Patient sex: F
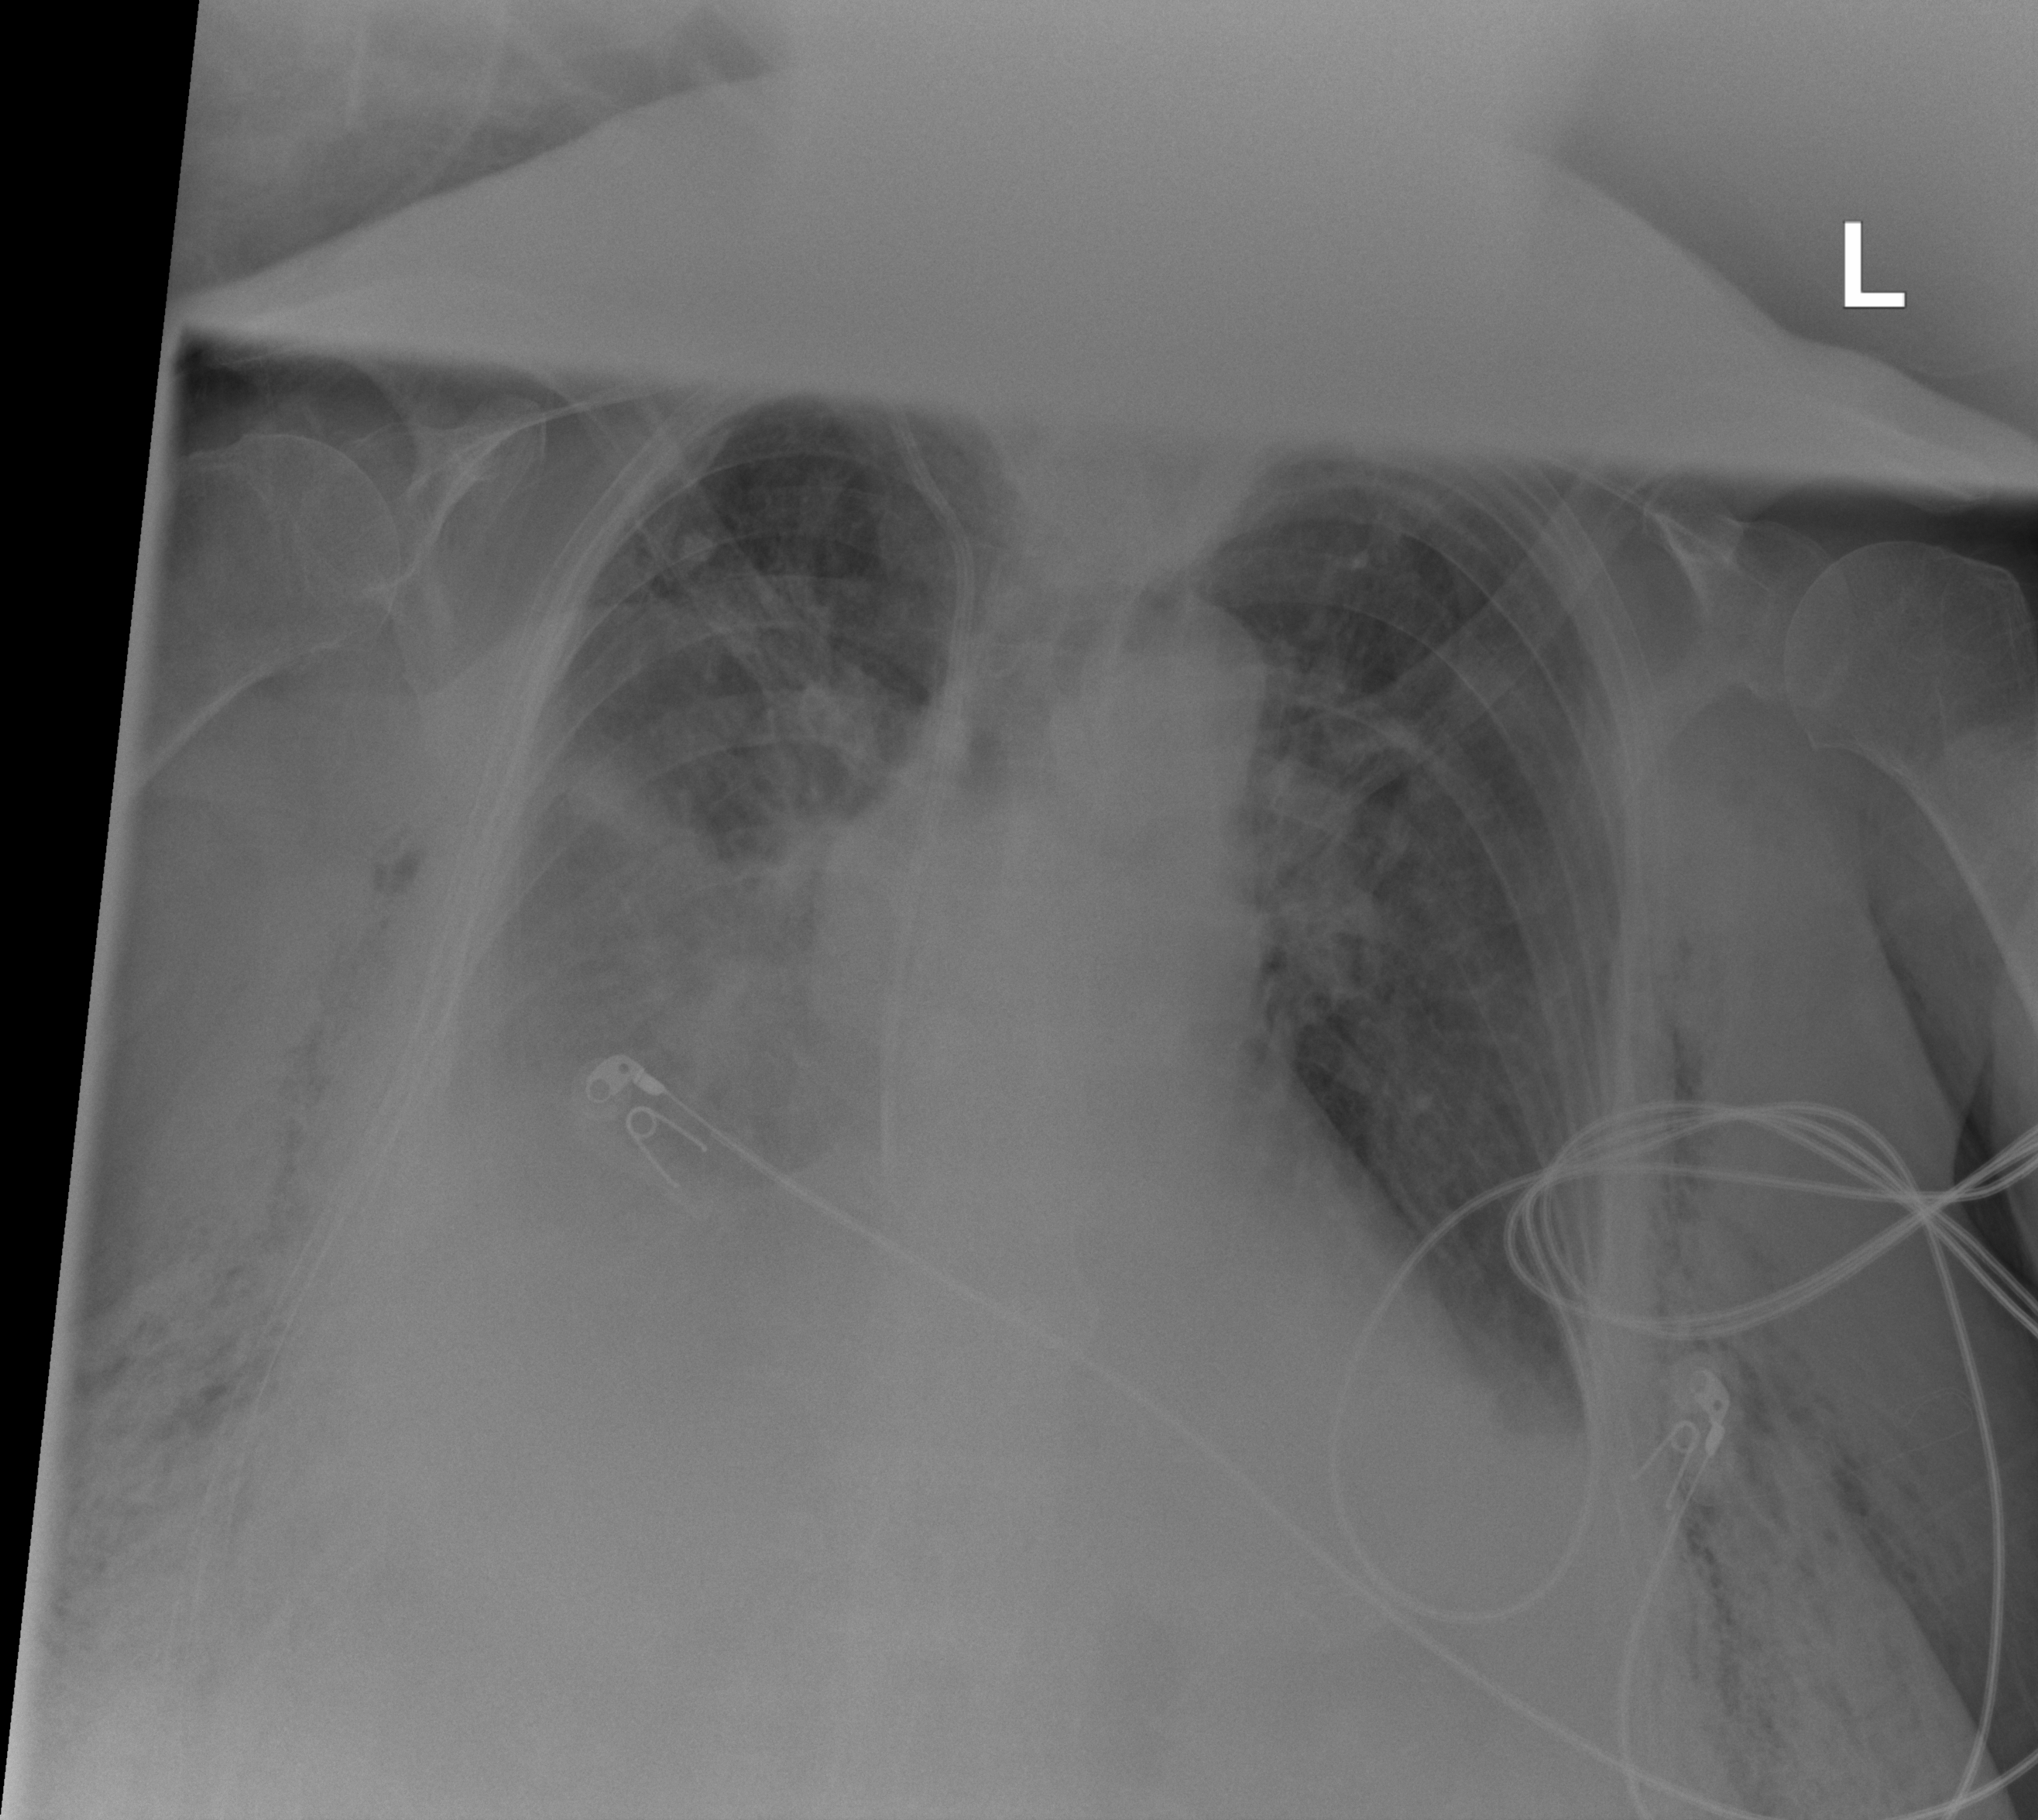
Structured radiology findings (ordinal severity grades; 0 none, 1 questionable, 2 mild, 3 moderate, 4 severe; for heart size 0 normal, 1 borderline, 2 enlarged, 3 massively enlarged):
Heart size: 1
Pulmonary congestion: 2
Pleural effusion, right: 3
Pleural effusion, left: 2
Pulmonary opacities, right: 2
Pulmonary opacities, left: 0
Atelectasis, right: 2
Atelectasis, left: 2